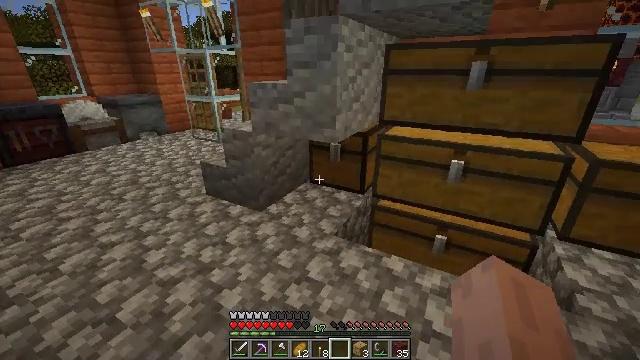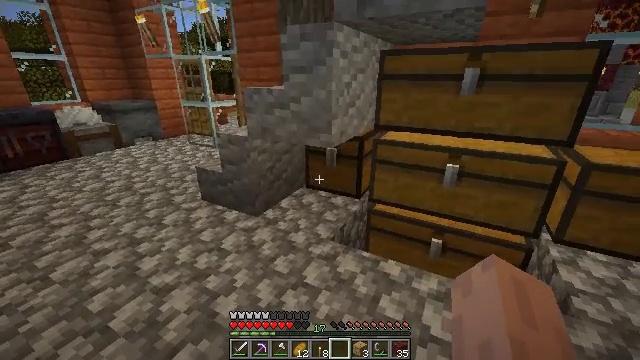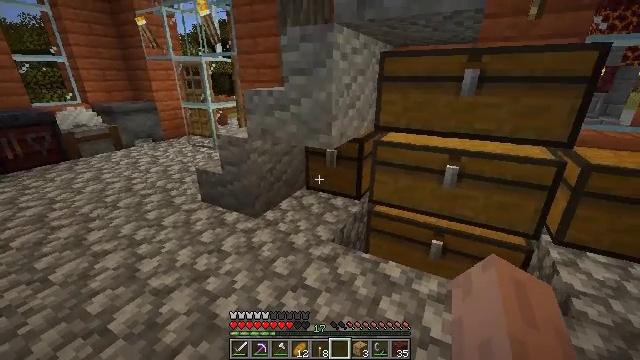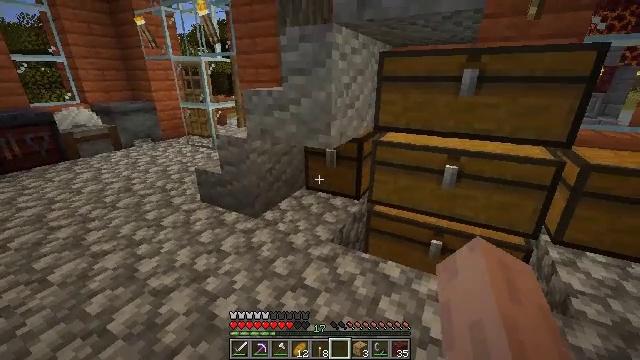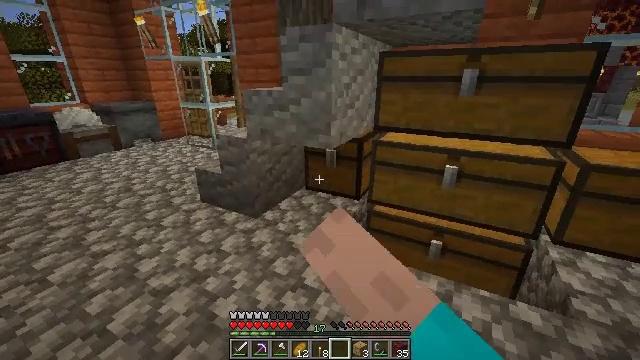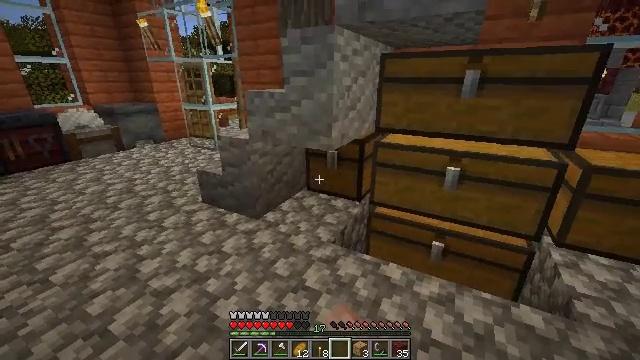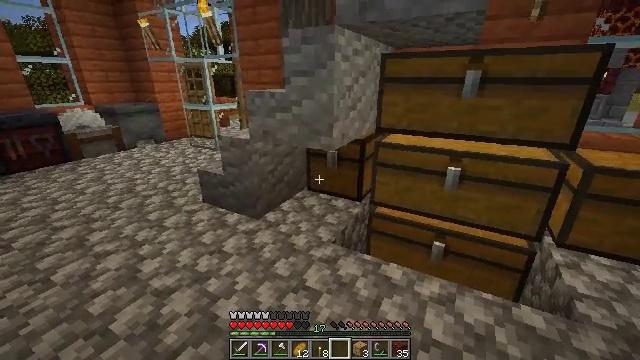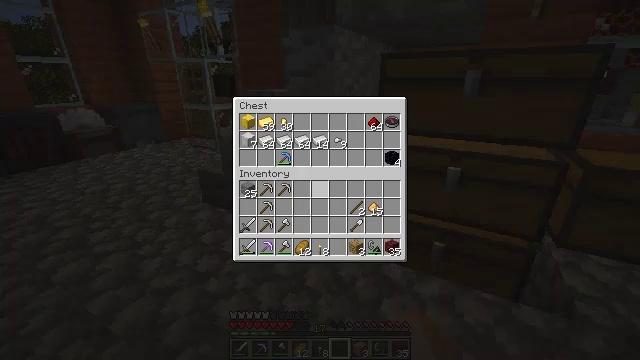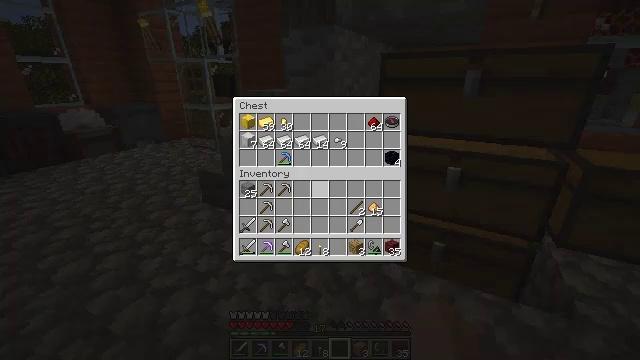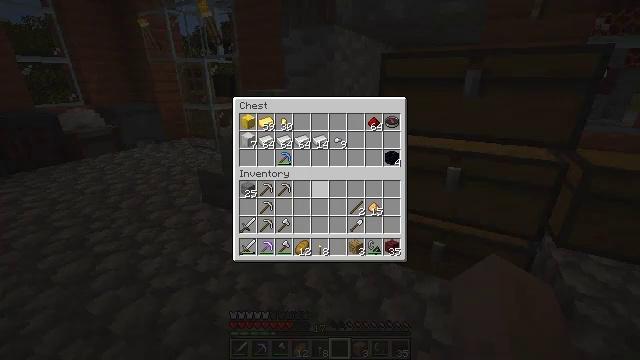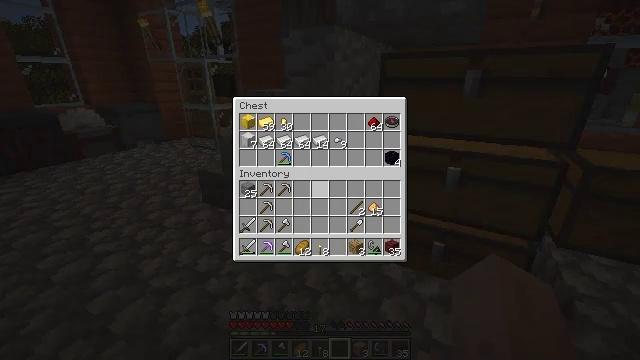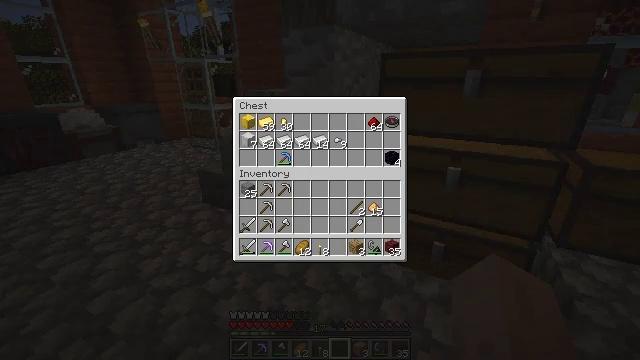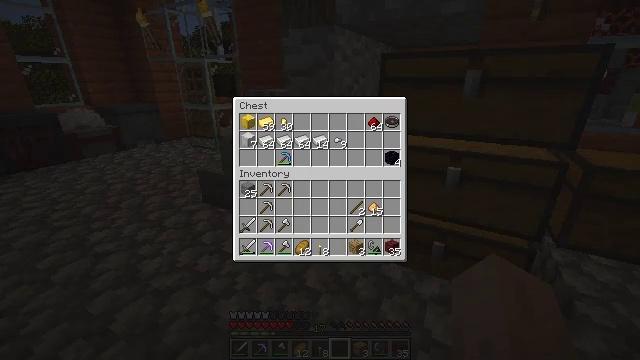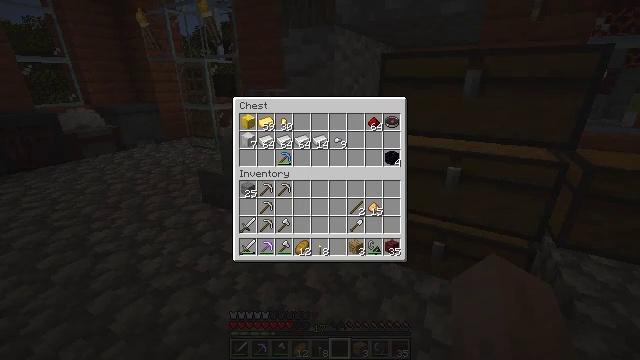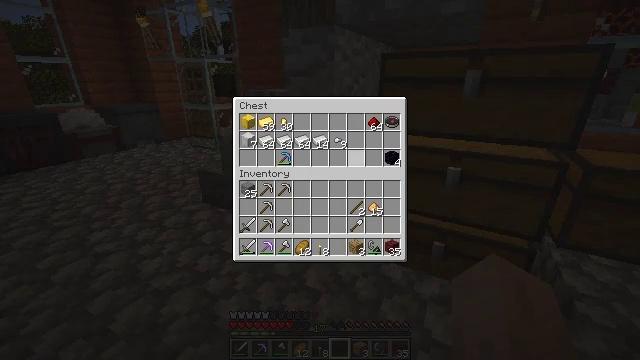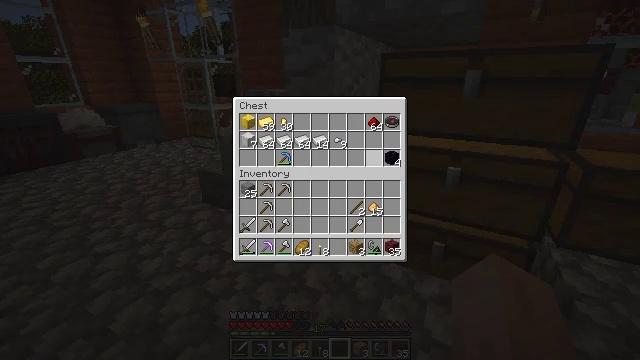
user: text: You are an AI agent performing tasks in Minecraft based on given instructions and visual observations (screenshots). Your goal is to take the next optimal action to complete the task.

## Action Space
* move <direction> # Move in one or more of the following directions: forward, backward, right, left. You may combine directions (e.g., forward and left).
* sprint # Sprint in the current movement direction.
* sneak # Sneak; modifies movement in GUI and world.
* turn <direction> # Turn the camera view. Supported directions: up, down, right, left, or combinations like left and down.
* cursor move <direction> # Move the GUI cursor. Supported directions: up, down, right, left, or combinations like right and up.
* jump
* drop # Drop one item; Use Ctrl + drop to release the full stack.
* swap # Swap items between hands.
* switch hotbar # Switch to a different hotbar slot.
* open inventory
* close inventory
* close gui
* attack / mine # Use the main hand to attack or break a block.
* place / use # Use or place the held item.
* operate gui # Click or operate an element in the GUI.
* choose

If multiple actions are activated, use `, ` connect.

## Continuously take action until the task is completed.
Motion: motion action
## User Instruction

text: Craft a glowstone.
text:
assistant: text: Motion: turn up
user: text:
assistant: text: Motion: use / place
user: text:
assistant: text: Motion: use / place
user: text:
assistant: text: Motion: use / place
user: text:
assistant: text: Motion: use / place
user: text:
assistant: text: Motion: no_op
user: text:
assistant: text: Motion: open gui
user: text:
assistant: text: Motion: no_op
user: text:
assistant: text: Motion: no_op
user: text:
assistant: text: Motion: no_op
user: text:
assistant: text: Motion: no_op
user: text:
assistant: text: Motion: no_op
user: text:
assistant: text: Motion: cursor move right
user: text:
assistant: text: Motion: cursor move right and up
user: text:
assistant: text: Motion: cursor move right and up
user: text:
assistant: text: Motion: no_op
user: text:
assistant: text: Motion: no_op
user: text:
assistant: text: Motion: no_op
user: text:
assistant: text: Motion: no_op
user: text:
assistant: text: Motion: no_op
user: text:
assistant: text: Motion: no_op
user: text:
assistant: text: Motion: no_op
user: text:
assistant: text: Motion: no_op
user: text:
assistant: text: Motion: no_op
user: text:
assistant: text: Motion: no_op
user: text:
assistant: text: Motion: no_op
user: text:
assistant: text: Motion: choose
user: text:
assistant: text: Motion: choose
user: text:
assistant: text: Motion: choose
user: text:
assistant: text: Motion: cursor move down